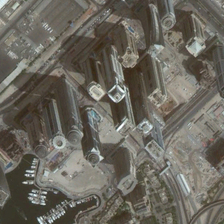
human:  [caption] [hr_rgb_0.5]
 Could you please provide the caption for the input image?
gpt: some tall buildings are near a port with many boats in a commercial area .

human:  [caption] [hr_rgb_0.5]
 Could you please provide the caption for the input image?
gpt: some tall buildings are near a port with many boats in a commercial area .

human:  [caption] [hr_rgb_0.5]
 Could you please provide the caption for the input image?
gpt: some tall buildings are near a port with many boats in a commercial area .

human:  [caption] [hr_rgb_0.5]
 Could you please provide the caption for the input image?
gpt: some tall buildings are near a port with many boats in a commercial area .

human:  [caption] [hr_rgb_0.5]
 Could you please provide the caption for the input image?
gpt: some tall buildings are near a port with many boats in a commercial area .